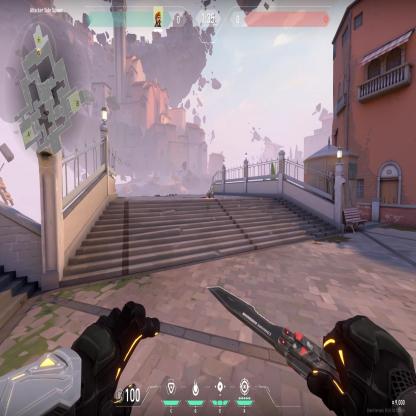
Label: dropped spike